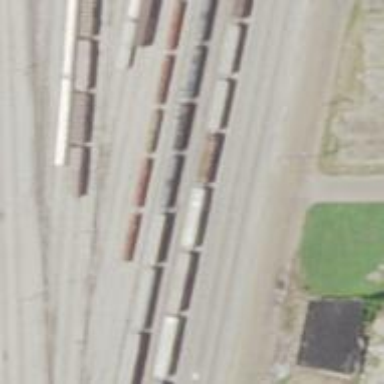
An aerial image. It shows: Abandoned railway siding.